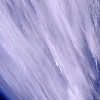
Label: cloud